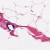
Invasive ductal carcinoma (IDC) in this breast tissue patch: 0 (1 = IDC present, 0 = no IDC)